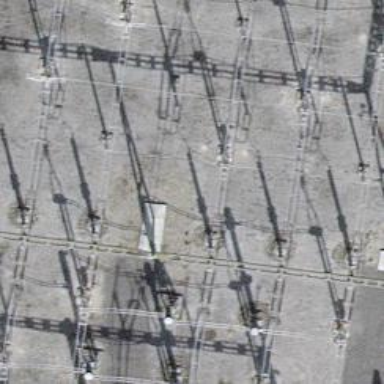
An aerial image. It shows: Switch used for power control.